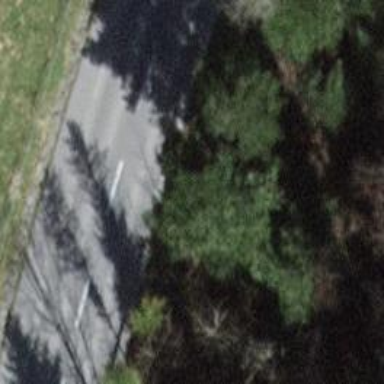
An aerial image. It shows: Asphalt road classified as tertiary.